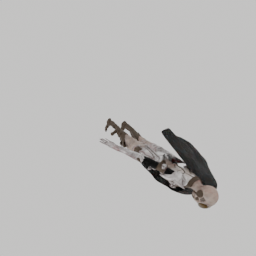
Label: people